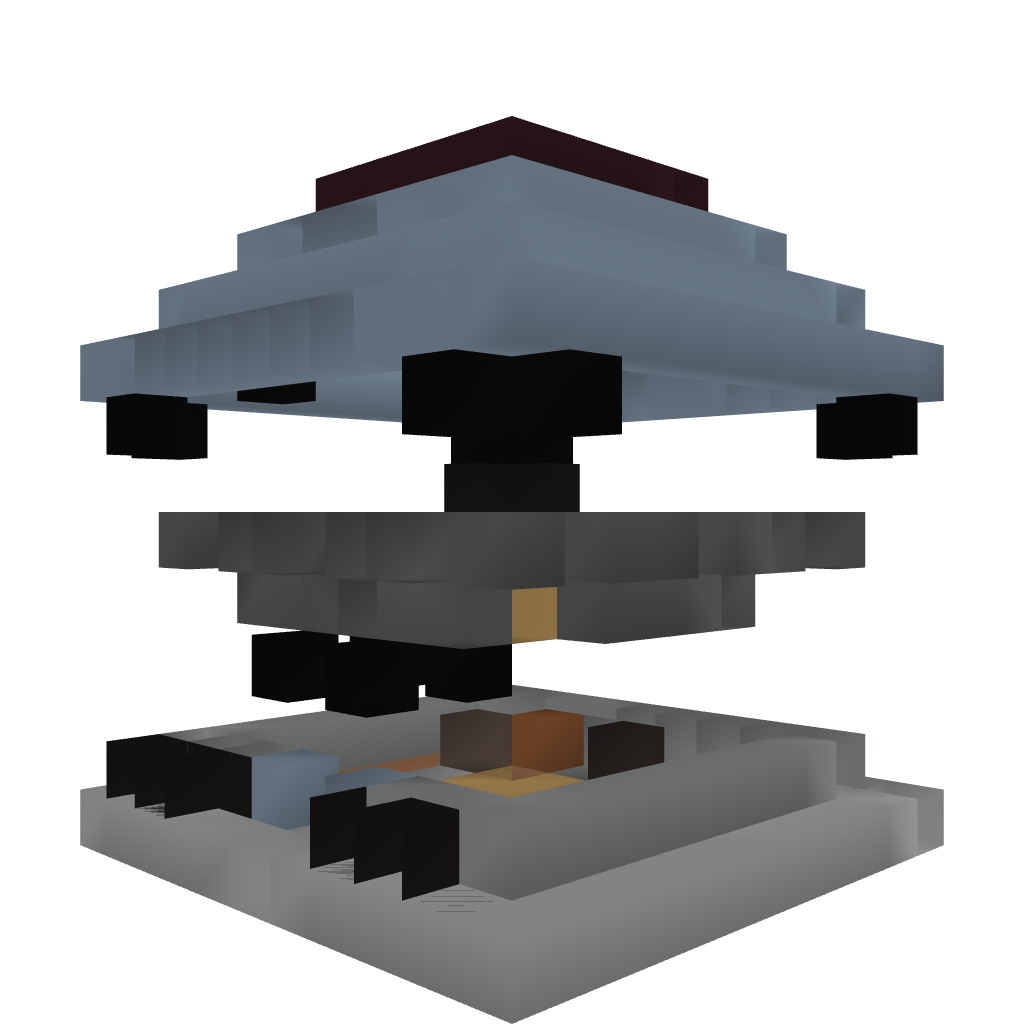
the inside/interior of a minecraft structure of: small medieval house